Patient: sex M, age 78
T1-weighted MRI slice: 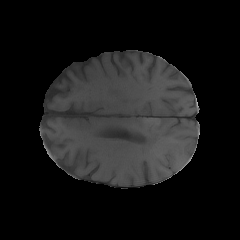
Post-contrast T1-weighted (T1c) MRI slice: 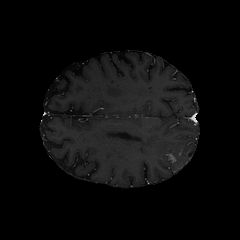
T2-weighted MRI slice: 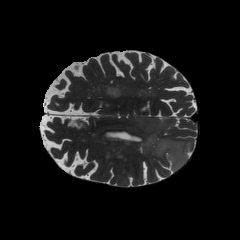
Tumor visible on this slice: yes
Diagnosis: Glioblastoma, IDH-wildtype
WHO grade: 4